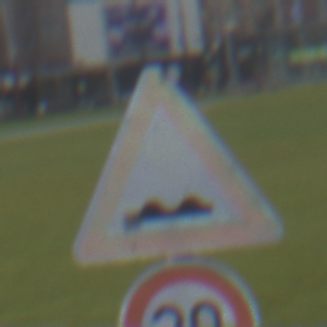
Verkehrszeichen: UnebeneFahrbahn
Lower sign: Geschwindigkeit30
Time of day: MorningAfternoon
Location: Outdoor (Suburban)
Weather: PartlyCloudy
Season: NotSpecified
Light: Natural